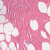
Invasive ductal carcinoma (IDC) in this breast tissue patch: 0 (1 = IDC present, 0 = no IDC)